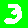
Digit: 3